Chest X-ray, PA view. Patient: 59 years old, sex F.
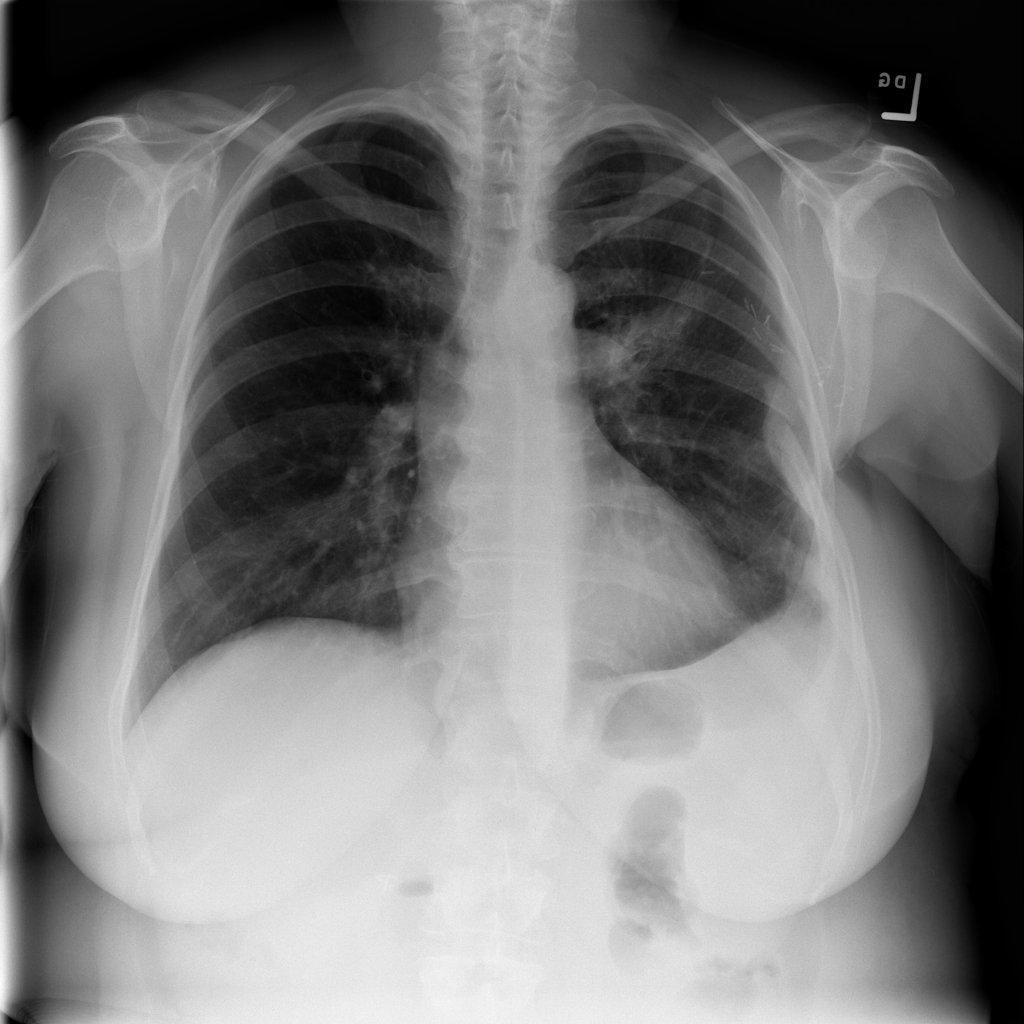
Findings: No Finding